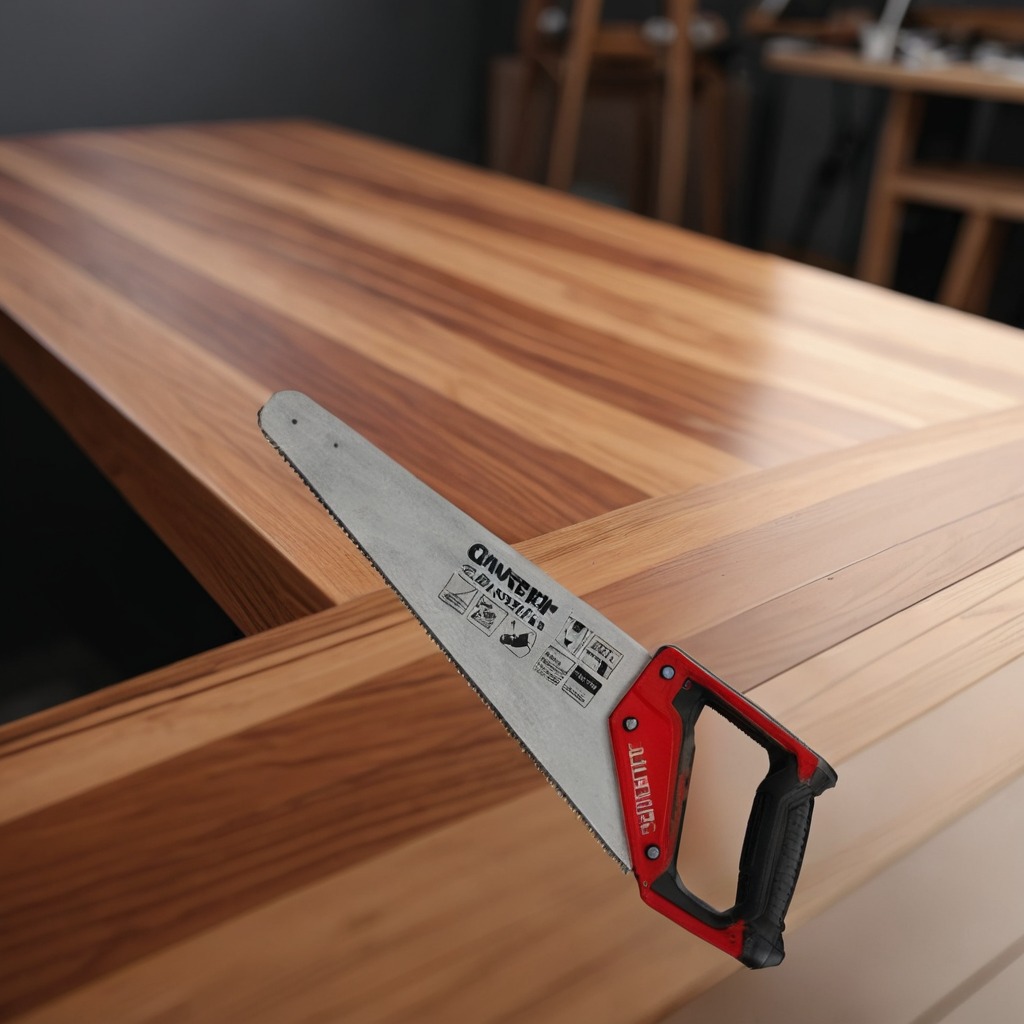
A metal saw is lying on the wooden table in a carpentry studio.